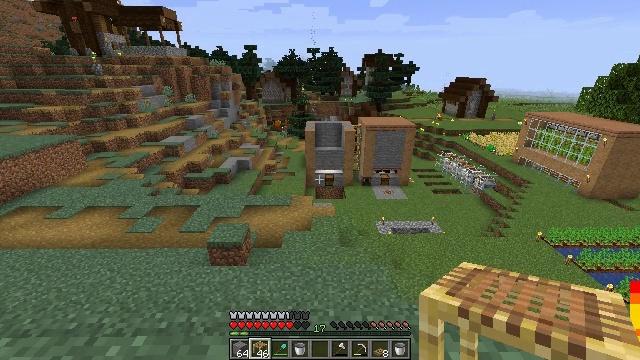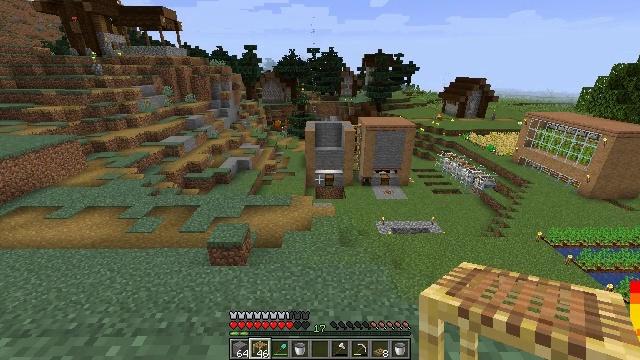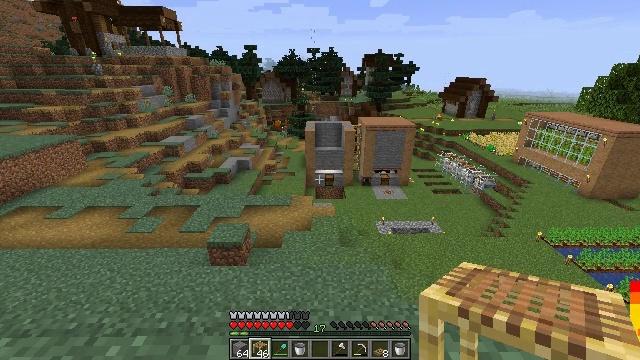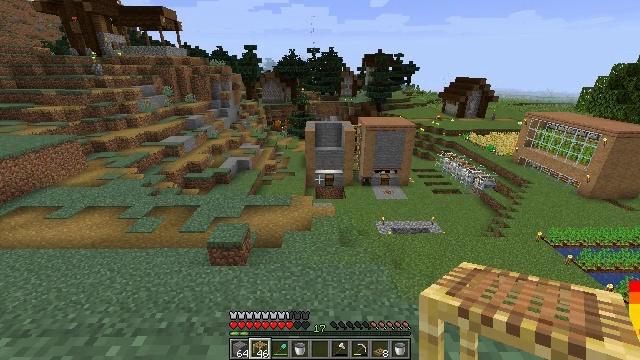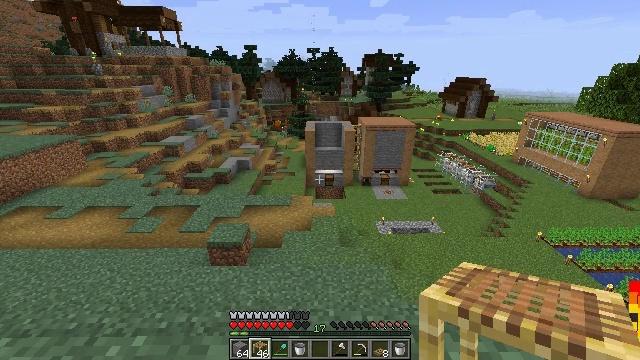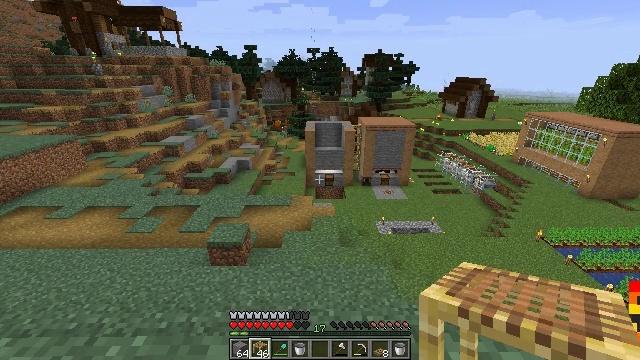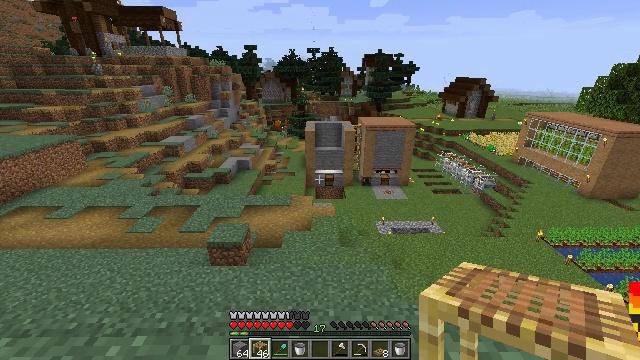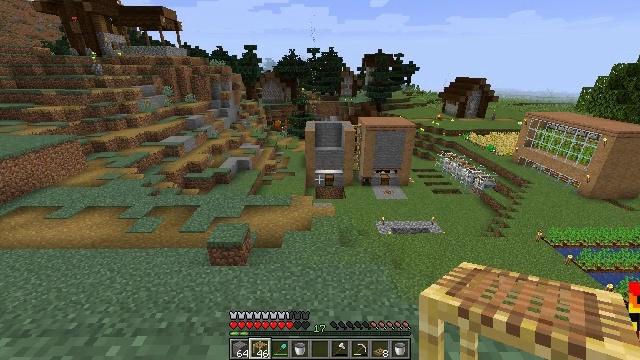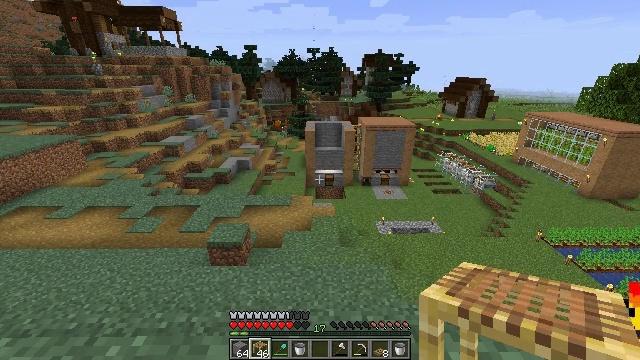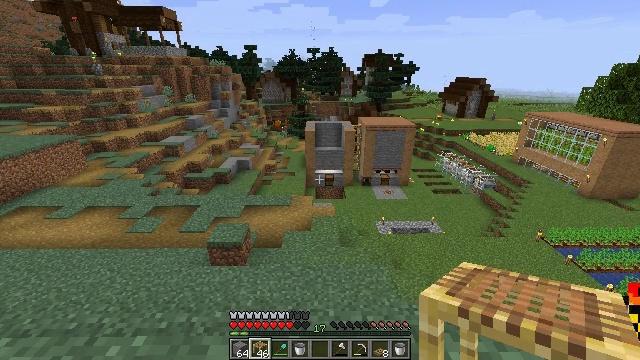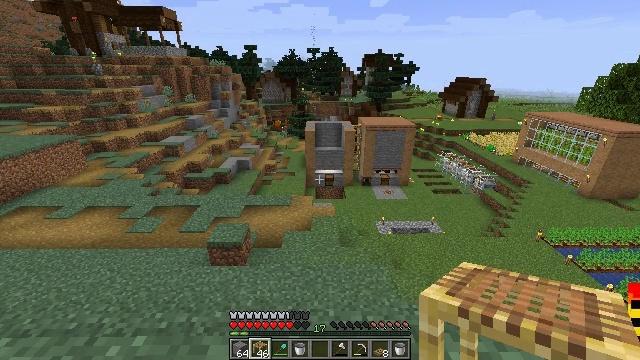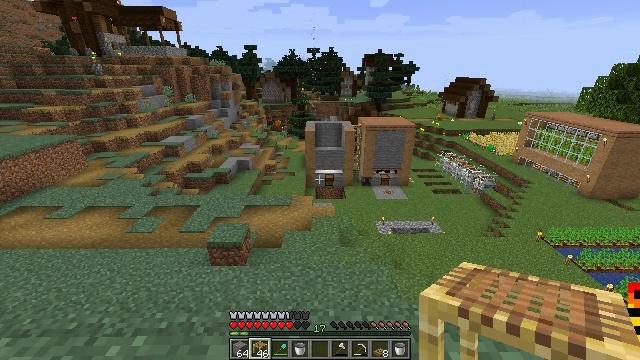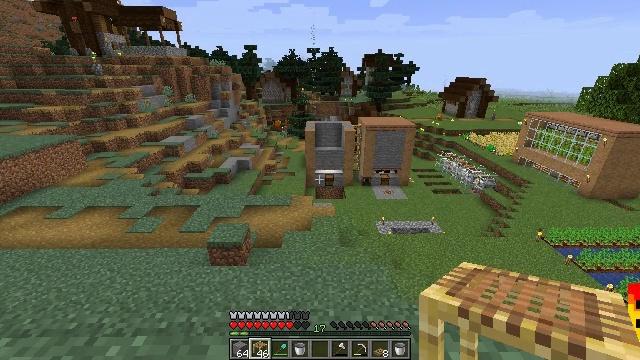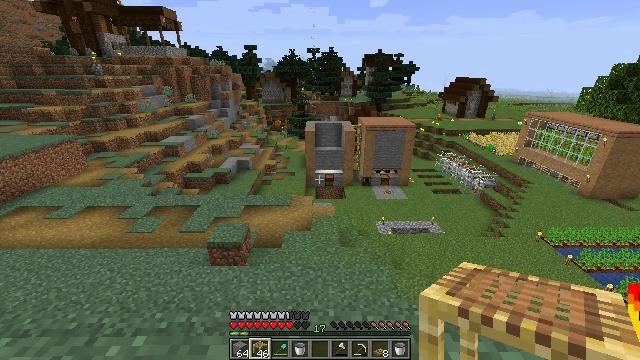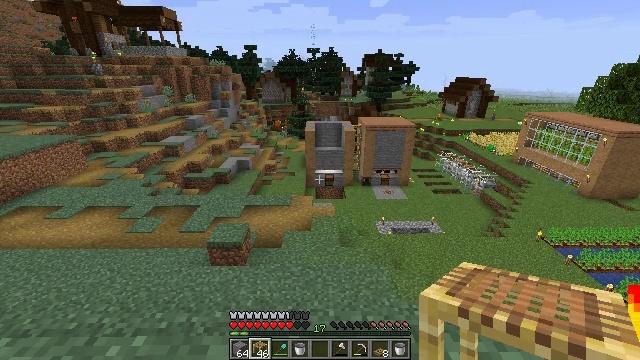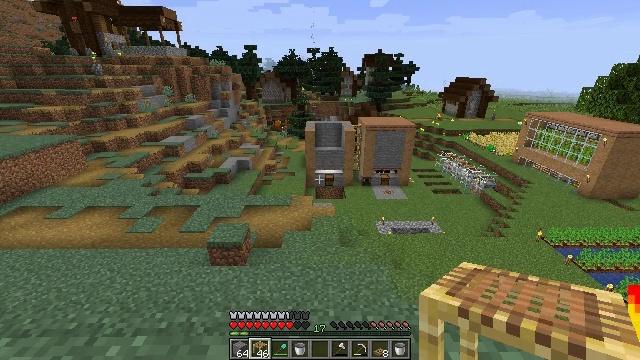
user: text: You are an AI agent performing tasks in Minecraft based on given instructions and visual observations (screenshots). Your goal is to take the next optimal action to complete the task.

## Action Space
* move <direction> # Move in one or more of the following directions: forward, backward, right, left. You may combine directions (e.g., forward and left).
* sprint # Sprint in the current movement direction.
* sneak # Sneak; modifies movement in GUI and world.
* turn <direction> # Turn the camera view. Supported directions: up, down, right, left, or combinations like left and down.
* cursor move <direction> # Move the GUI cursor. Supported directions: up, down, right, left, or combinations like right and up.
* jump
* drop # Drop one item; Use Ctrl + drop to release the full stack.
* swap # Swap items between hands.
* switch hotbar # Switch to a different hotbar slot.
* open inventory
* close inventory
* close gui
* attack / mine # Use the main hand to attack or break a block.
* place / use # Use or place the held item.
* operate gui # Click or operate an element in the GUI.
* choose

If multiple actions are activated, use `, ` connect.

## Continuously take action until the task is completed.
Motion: motion action
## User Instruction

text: Make iron bars using iron ingots on a crafting table.
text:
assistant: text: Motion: no_op
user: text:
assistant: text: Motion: no_op
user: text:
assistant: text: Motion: no_op
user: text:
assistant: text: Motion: no_op
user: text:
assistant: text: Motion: no_op
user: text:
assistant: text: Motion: no_op
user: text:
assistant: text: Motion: no_op
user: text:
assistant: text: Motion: no_op
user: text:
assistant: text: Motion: no_op
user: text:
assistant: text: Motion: no_op
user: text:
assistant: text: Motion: no_op
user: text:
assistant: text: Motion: no_op
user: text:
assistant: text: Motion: no_op
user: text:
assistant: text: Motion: no_op
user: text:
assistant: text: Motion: no_op
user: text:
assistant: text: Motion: no_op
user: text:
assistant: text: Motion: no_op
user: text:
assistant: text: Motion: no_op
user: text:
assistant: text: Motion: no_op
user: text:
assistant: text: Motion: no_op
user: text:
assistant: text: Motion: no_op
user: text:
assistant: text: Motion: no_op
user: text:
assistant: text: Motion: no_op
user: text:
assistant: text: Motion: no_op
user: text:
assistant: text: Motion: no_op
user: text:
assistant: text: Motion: no_op
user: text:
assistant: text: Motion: no_op
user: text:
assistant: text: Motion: no_op
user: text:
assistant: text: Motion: no_op
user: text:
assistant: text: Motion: no_op